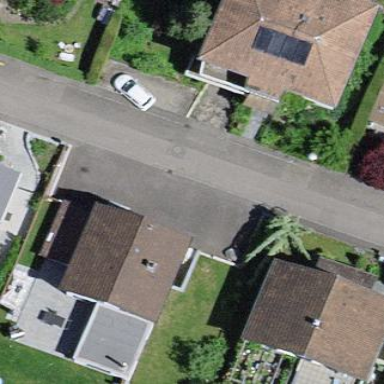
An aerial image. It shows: Street-side parking area.